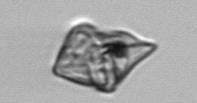
Label: Gyrodinium